Brain MRI, t2w sequence, axial 2D slice.
Patient: age 55, sex F, weight 75 kg, height 1.7 m
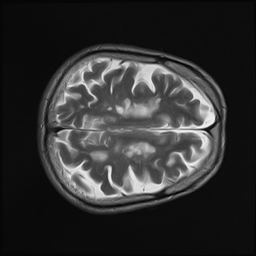